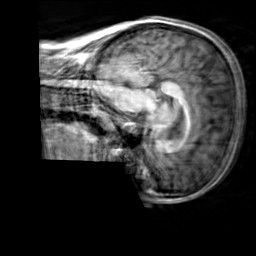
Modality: T1w
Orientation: sagittal
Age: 24
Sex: female
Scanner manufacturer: siemens
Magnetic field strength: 3 T
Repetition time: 2.3 s
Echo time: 0.00303 s